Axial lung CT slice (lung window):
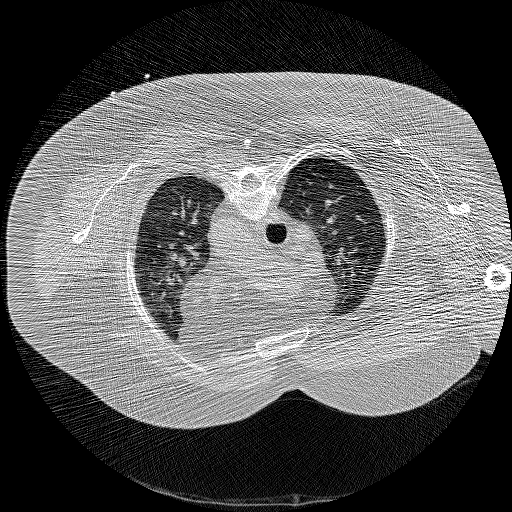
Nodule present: no